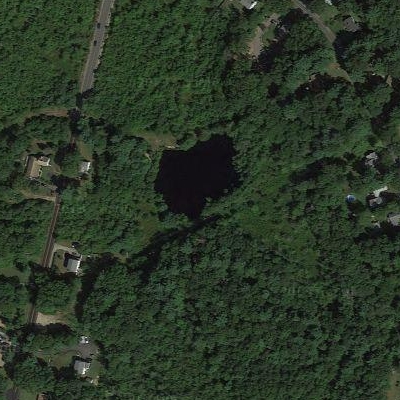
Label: RiverLake